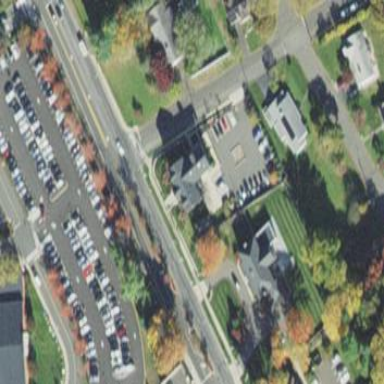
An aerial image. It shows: Parking area.